Question: I am using Advanced custom fields extension in my wordpress project. to show some custom content on a specific page, I have about 20 custom field in one page and i called them in theme file by like this way..
'''
<?php if(get_field('name1') != ""): ?>
<div class="row-hardware">
<div class="partner-left"><img src="<? the_field('image1'); ?>" /></div>
<div class="partner-right">
<?php the_field('description1'); ?>
</div>
</div>
<?php endif; ?>
<?php if(get_field('name2') != ""): ?>
<div class="row-hardware">
<div class="partner-left"><img src="<? the_field('images2'); ?>" /></div>
<div class="partner-right">
<?php the_field('description2'); ?>
</div>
</div>
<?php endif; ?>
'''
I called them for every single field, I saw in Advanced Custom fields it has drag and drop sorting area in admin area, but How can i call them as like sorting on theme file frontend.
is there any good solution ?
here i have attached images
thanks

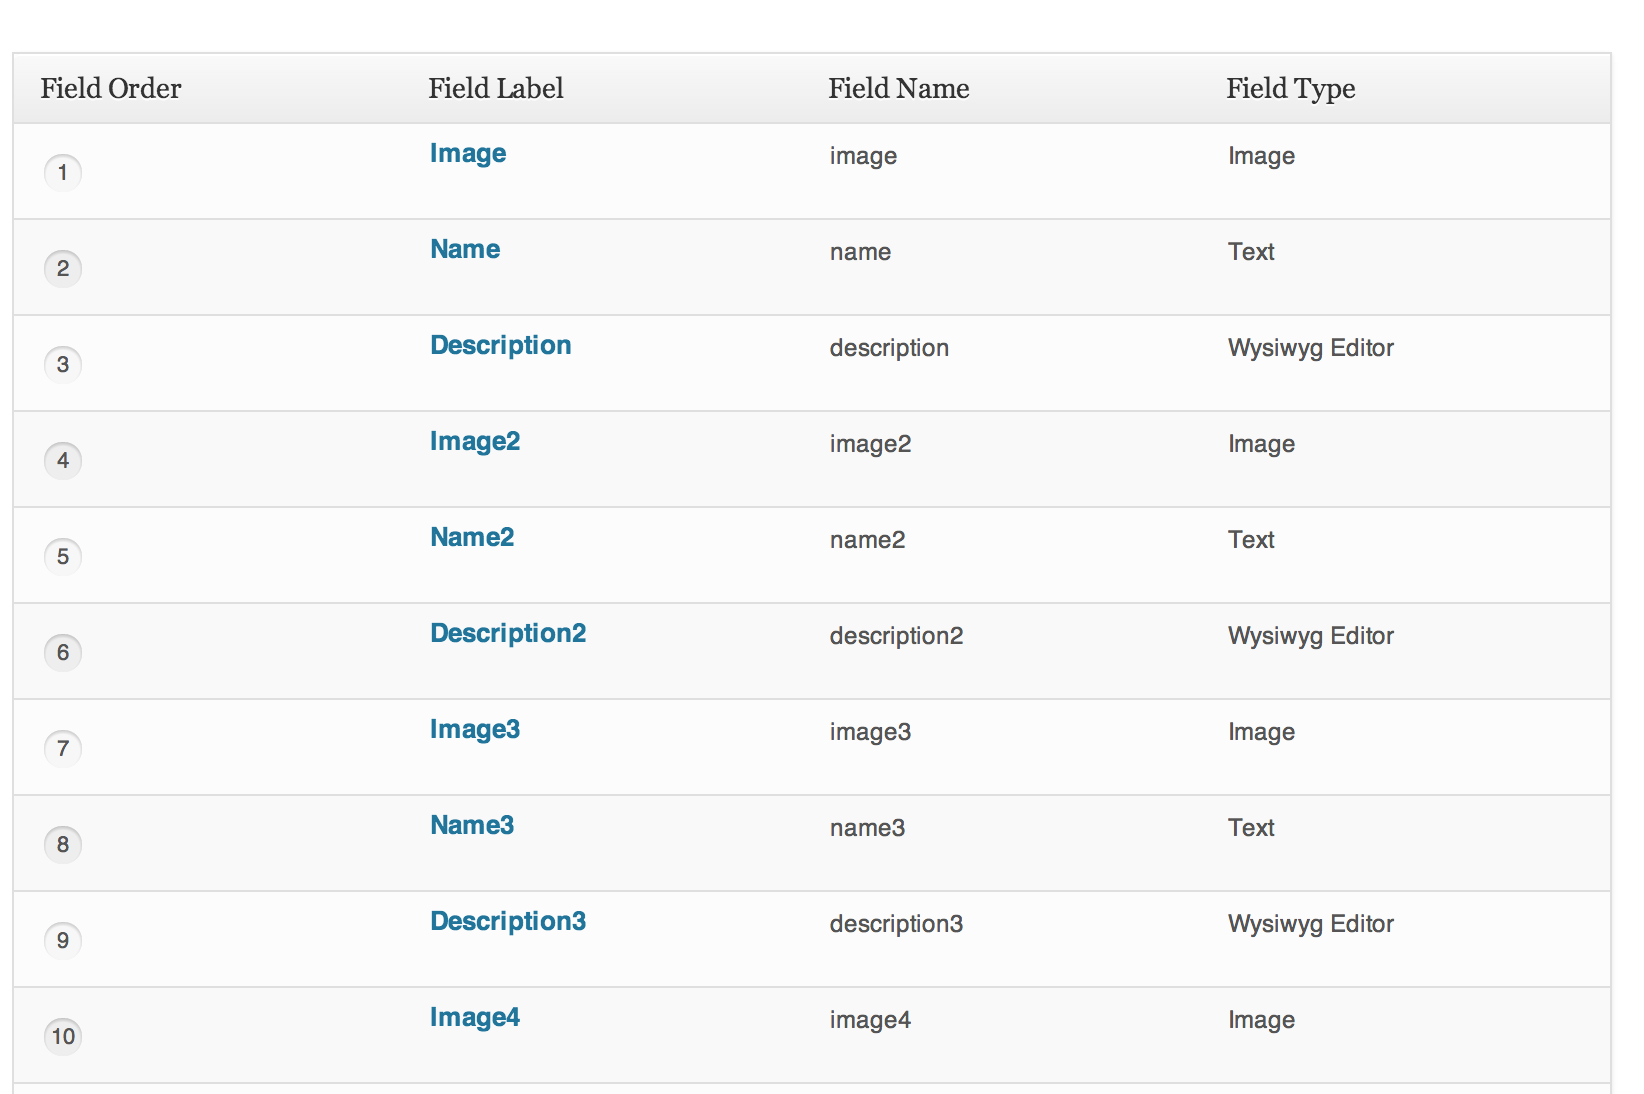
Answer: Something like this should work (Not tested)
Note the '<div class="clear"></div>'. Add this to CSS:
'''
.clear {
clear: both;
}
'''
PHP:
'''
<?php
$fields = get_field_objects();
$i = 0;
if ($fields) {
foreach ($fields as $field_name => $field) {
if (substr($field_name, 0, 5) == 'image' || substr($field_name, 0, 11) == 'description') {
if (($i % 2) == 0) {
echo '<div class="row-hardware">';
echo '<div class="partner-left"><img src="'.$field['value'].'" /></div>';
}
else {
echo '<div class="partner-right">'.$field['value'].'</div>';
echo '<div class="clear"></div></div>';
}
$i++;
}
}
}
?>
'''
Last but not least. It's not that dynamic, but if your number of fields change constantly you should consider to create a custom post type.
'''
<?php for ($i = 1; $i <= 19; $i++) : ?>
<div class="row-hardware">
<div class="partner-left"><img src="<?php the_field('image'.$i); ?>" /></div>
<div class="partner-right"><?php the_field('description'.$i); ?></div>
<div class="clear"></div></div>
<?php endfor; ?>
'''